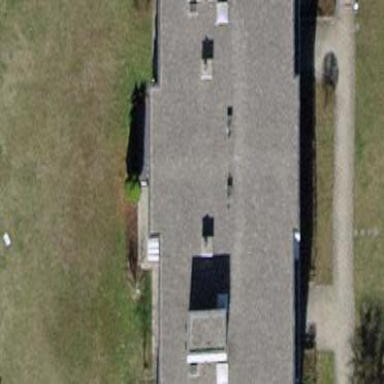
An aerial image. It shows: Gray apartment building with flat roof made of gravel.